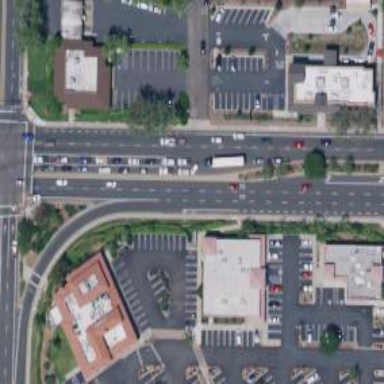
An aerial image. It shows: Asphalt road with primary link designation.